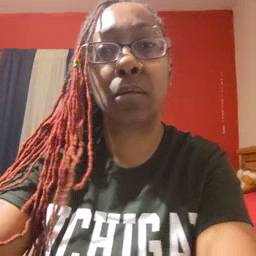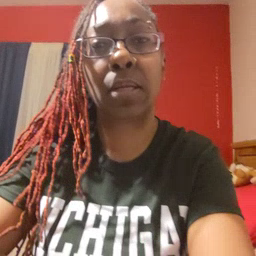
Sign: haveto